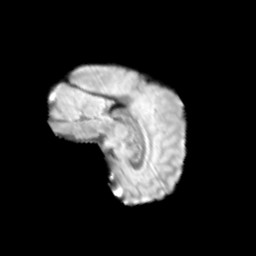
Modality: T2w
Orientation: sagittal
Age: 10
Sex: female
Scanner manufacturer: siemens
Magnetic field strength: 3 T
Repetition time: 3.8 s
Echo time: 0.07 s